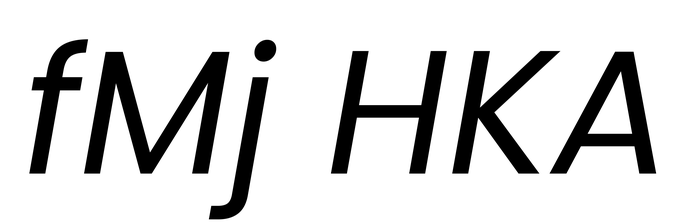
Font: Poppins-Italic